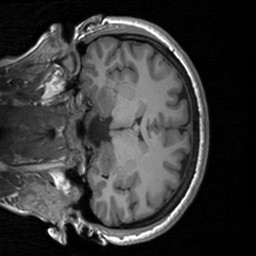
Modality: T1w
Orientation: coronal
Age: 26
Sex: female
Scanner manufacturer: siemens
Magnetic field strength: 3 T
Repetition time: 1.9 s
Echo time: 0.00226 s